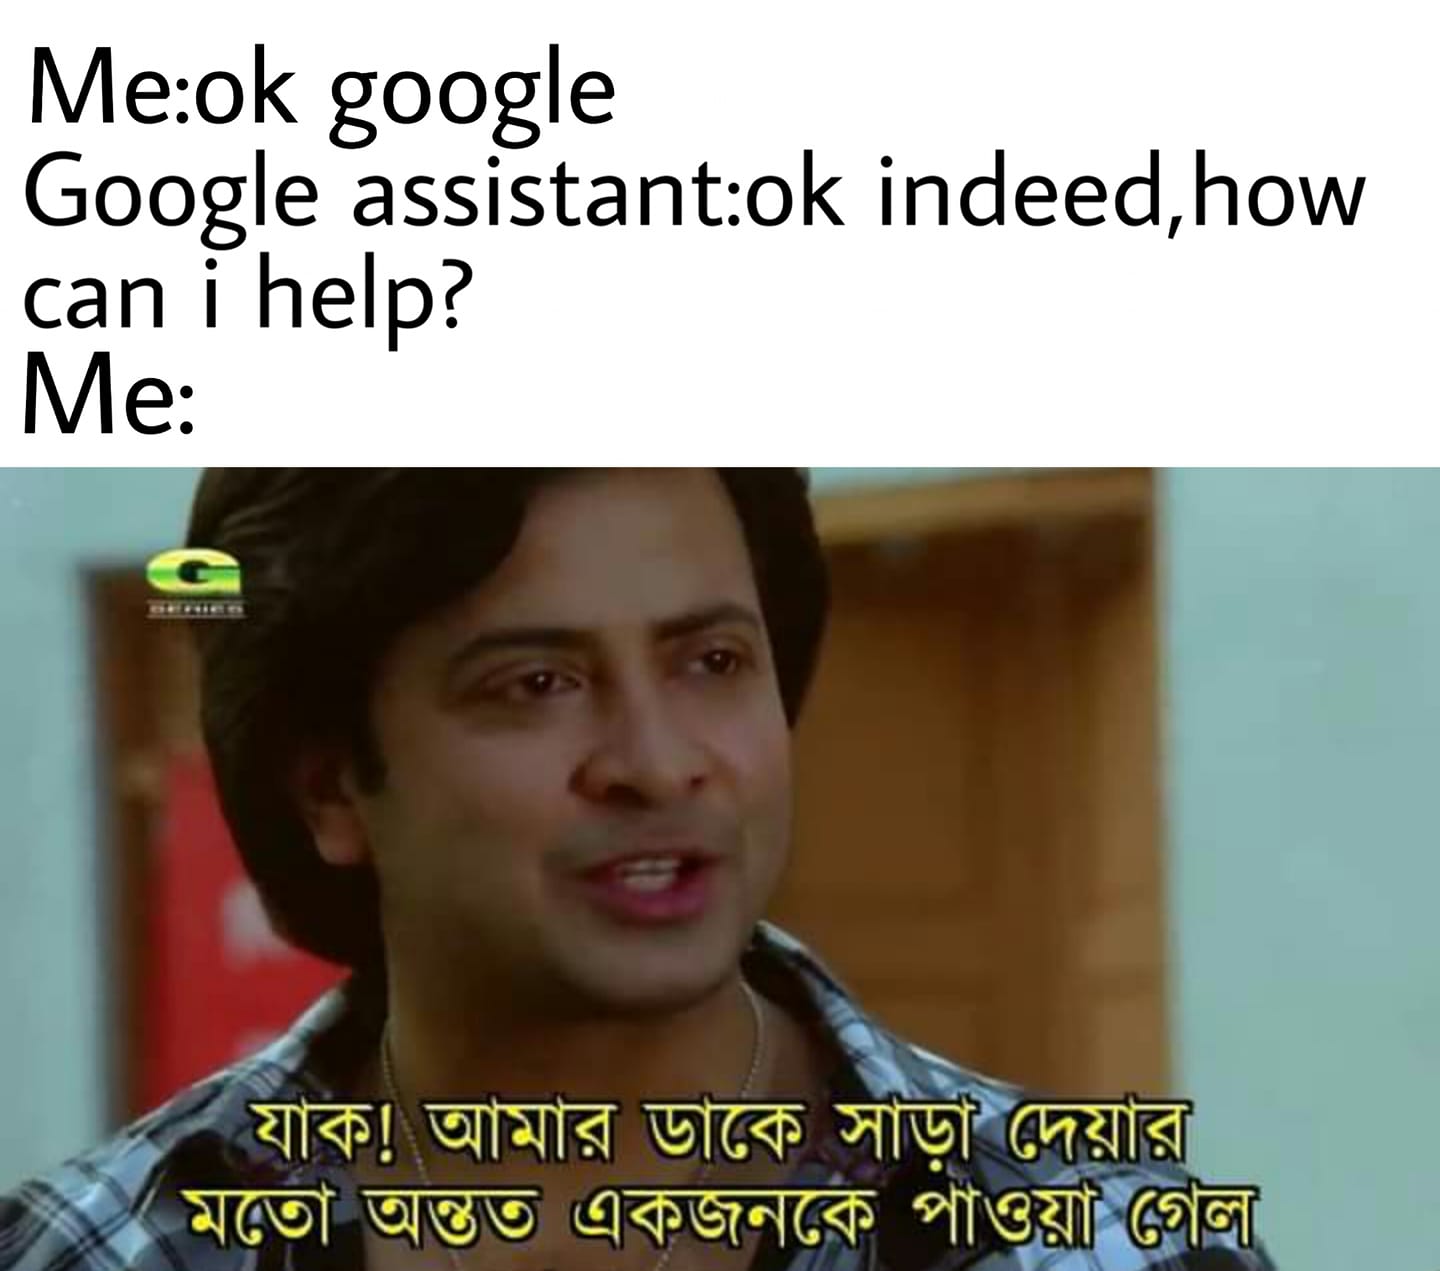
Caption: Me: ok google   Google assistant: ok indeed, how can i help ? Me: যাক !  আমার ডাকে সাড়া দেয়ার মতো অন্তত একজনকে পাওয়া গেল
Label: non-hate